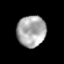
Tissue: prostate
Cell type: T cells
Senescence score: 0.3302
Nuclear area (px): 875
Mean DAPI intensity: 170.813